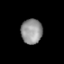
Tissue: lung
Cell type: T cells
Senescence score: 0.165
Nuclear area (px): 517
Mean DAPI intensity: 148.149